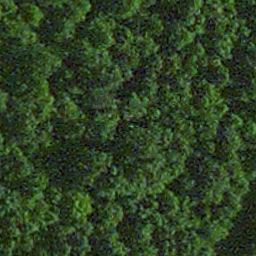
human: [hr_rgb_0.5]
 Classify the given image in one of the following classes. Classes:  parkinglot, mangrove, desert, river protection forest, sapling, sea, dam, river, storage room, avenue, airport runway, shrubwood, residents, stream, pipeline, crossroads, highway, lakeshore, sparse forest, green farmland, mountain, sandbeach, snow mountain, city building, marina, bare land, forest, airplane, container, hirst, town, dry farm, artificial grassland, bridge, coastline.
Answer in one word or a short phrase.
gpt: forest